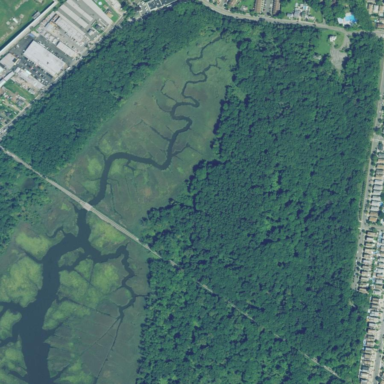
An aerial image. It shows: Swamp in wetland area.